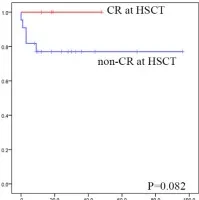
Using data from published cases, a Kaplan-Meier survival analysis was conducted to assess the impact of various risk factors. The findings revealed that Patients under 45 years of age.
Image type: chart (chart)